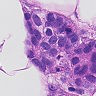
Metastatic tissue present: yes